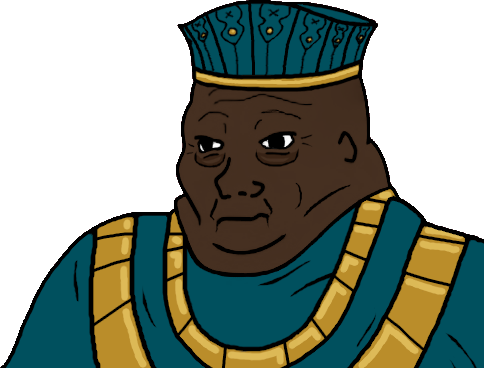
Label: 5_Blobjak